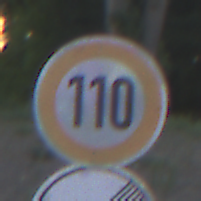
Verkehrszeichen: Geschwindigkeit110
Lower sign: EndeUeberholverbot
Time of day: SunriseSunset
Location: Outdoor (Urban)
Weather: Clear
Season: NotSpecified
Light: Natural